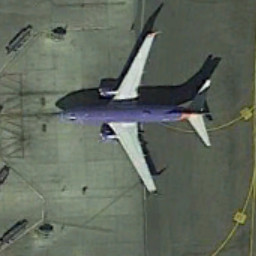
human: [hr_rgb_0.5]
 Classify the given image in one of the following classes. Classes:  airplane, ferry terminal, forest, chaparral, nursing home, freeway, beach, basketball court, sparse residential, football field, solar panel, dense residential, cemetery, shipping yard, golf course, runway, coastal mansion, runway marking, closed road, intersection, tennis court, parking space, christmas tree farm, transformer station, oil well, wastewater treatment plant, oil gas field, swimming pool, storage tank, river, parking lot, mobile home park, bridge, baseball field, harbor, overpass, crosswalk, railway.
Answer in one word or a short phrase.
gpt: airplane